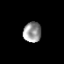
Tissue: prostate
Cell type: T cells
Senescence score: 0.7491
Nuclear area (px): 360
Mean DAPI intensity: 149.019